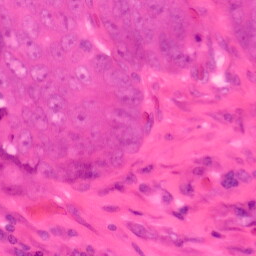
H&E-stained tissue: Colon